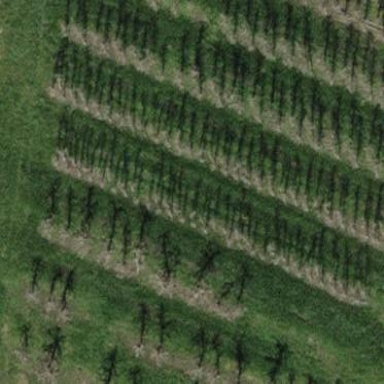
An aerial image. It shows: Orchard.